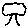
Label: tree